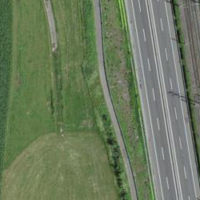
EUNIS habitat code: 57
Species observed at this site:
Lonicera acuminata